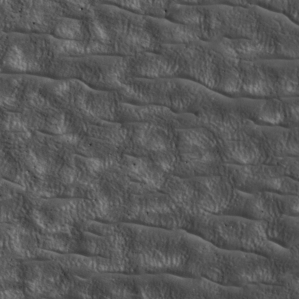
Label: non_frost